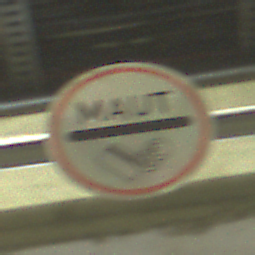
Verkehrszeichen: MautflichtigeStrecke
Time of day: NotSpecified
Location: Indoor (Special)
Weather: NotSpecified
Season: NotSpecified
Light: Artificial